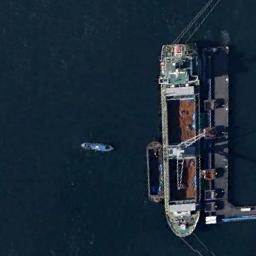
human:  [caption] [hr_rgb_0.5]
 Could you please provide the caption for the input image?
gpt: The big ship is to the right of the small ship .

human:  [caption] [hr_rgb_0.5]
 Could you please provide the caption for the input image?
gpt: The cargo ship is docked next to a makeshift house and a boat is next to the ship .

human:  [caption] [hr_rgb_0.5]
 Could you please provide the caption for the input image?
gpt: Several white, Green bulk carriers are docked or docked at the dock .

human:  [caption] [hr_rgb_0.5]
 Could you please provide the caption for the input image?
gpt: There is a ship in the blue water on the shore .

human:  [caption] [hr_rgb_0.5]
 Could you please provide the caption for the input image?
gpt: The ship is at the harbor .